Aerial crown-view tile of a tropical tree (Barro Colorado Island, Panama), acquired 20240716:
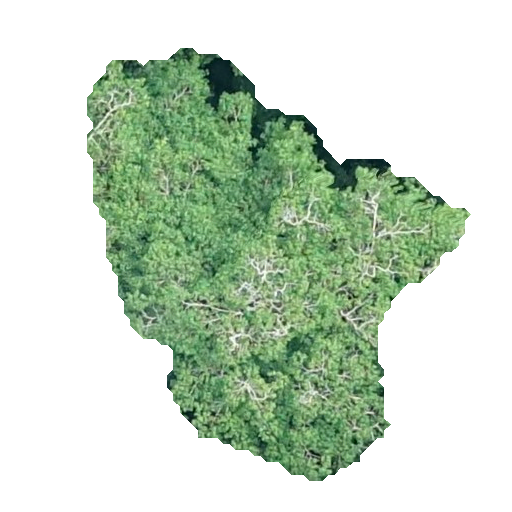
Species: Hura crepitans
GBIF accepted scientific name: Hura crepitans
Crown area: 153.434 m²